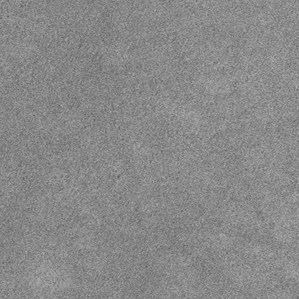
Label: frost